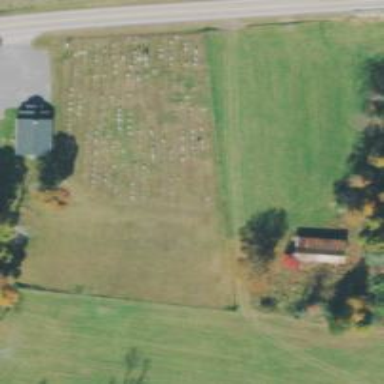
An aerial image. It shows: Grave yard.